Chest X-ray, PA view. Patient: 54 years old, sex F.
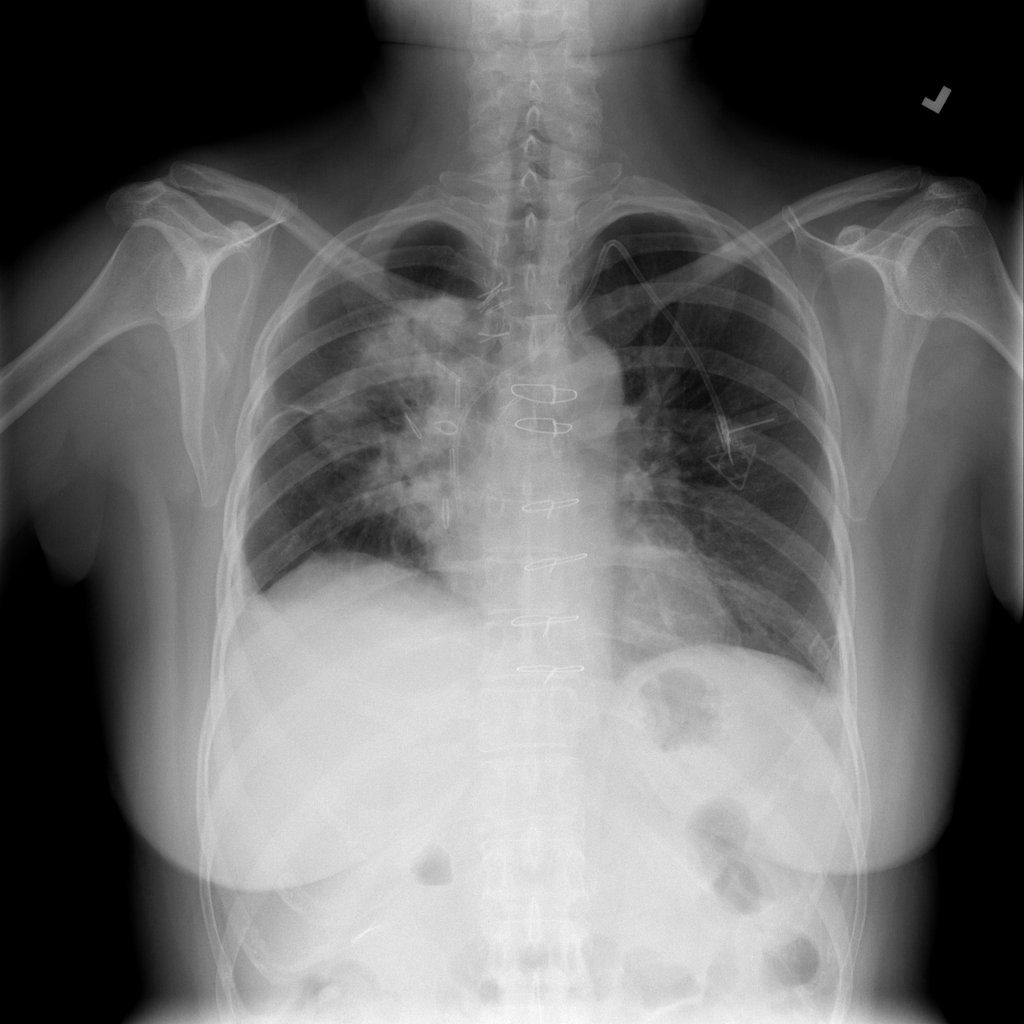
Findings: Fibrosis, Mass